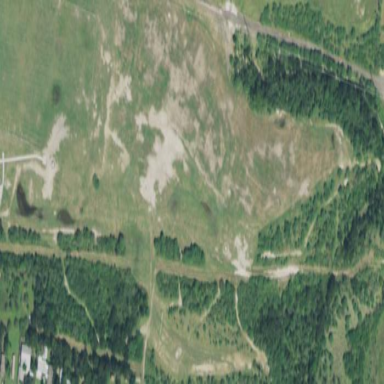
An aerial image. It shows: Disc golf course on leisure land.